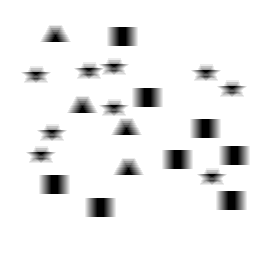
Squares: 8
Triangles: 4
Stars: 9
Total shapes: 21